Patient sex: M
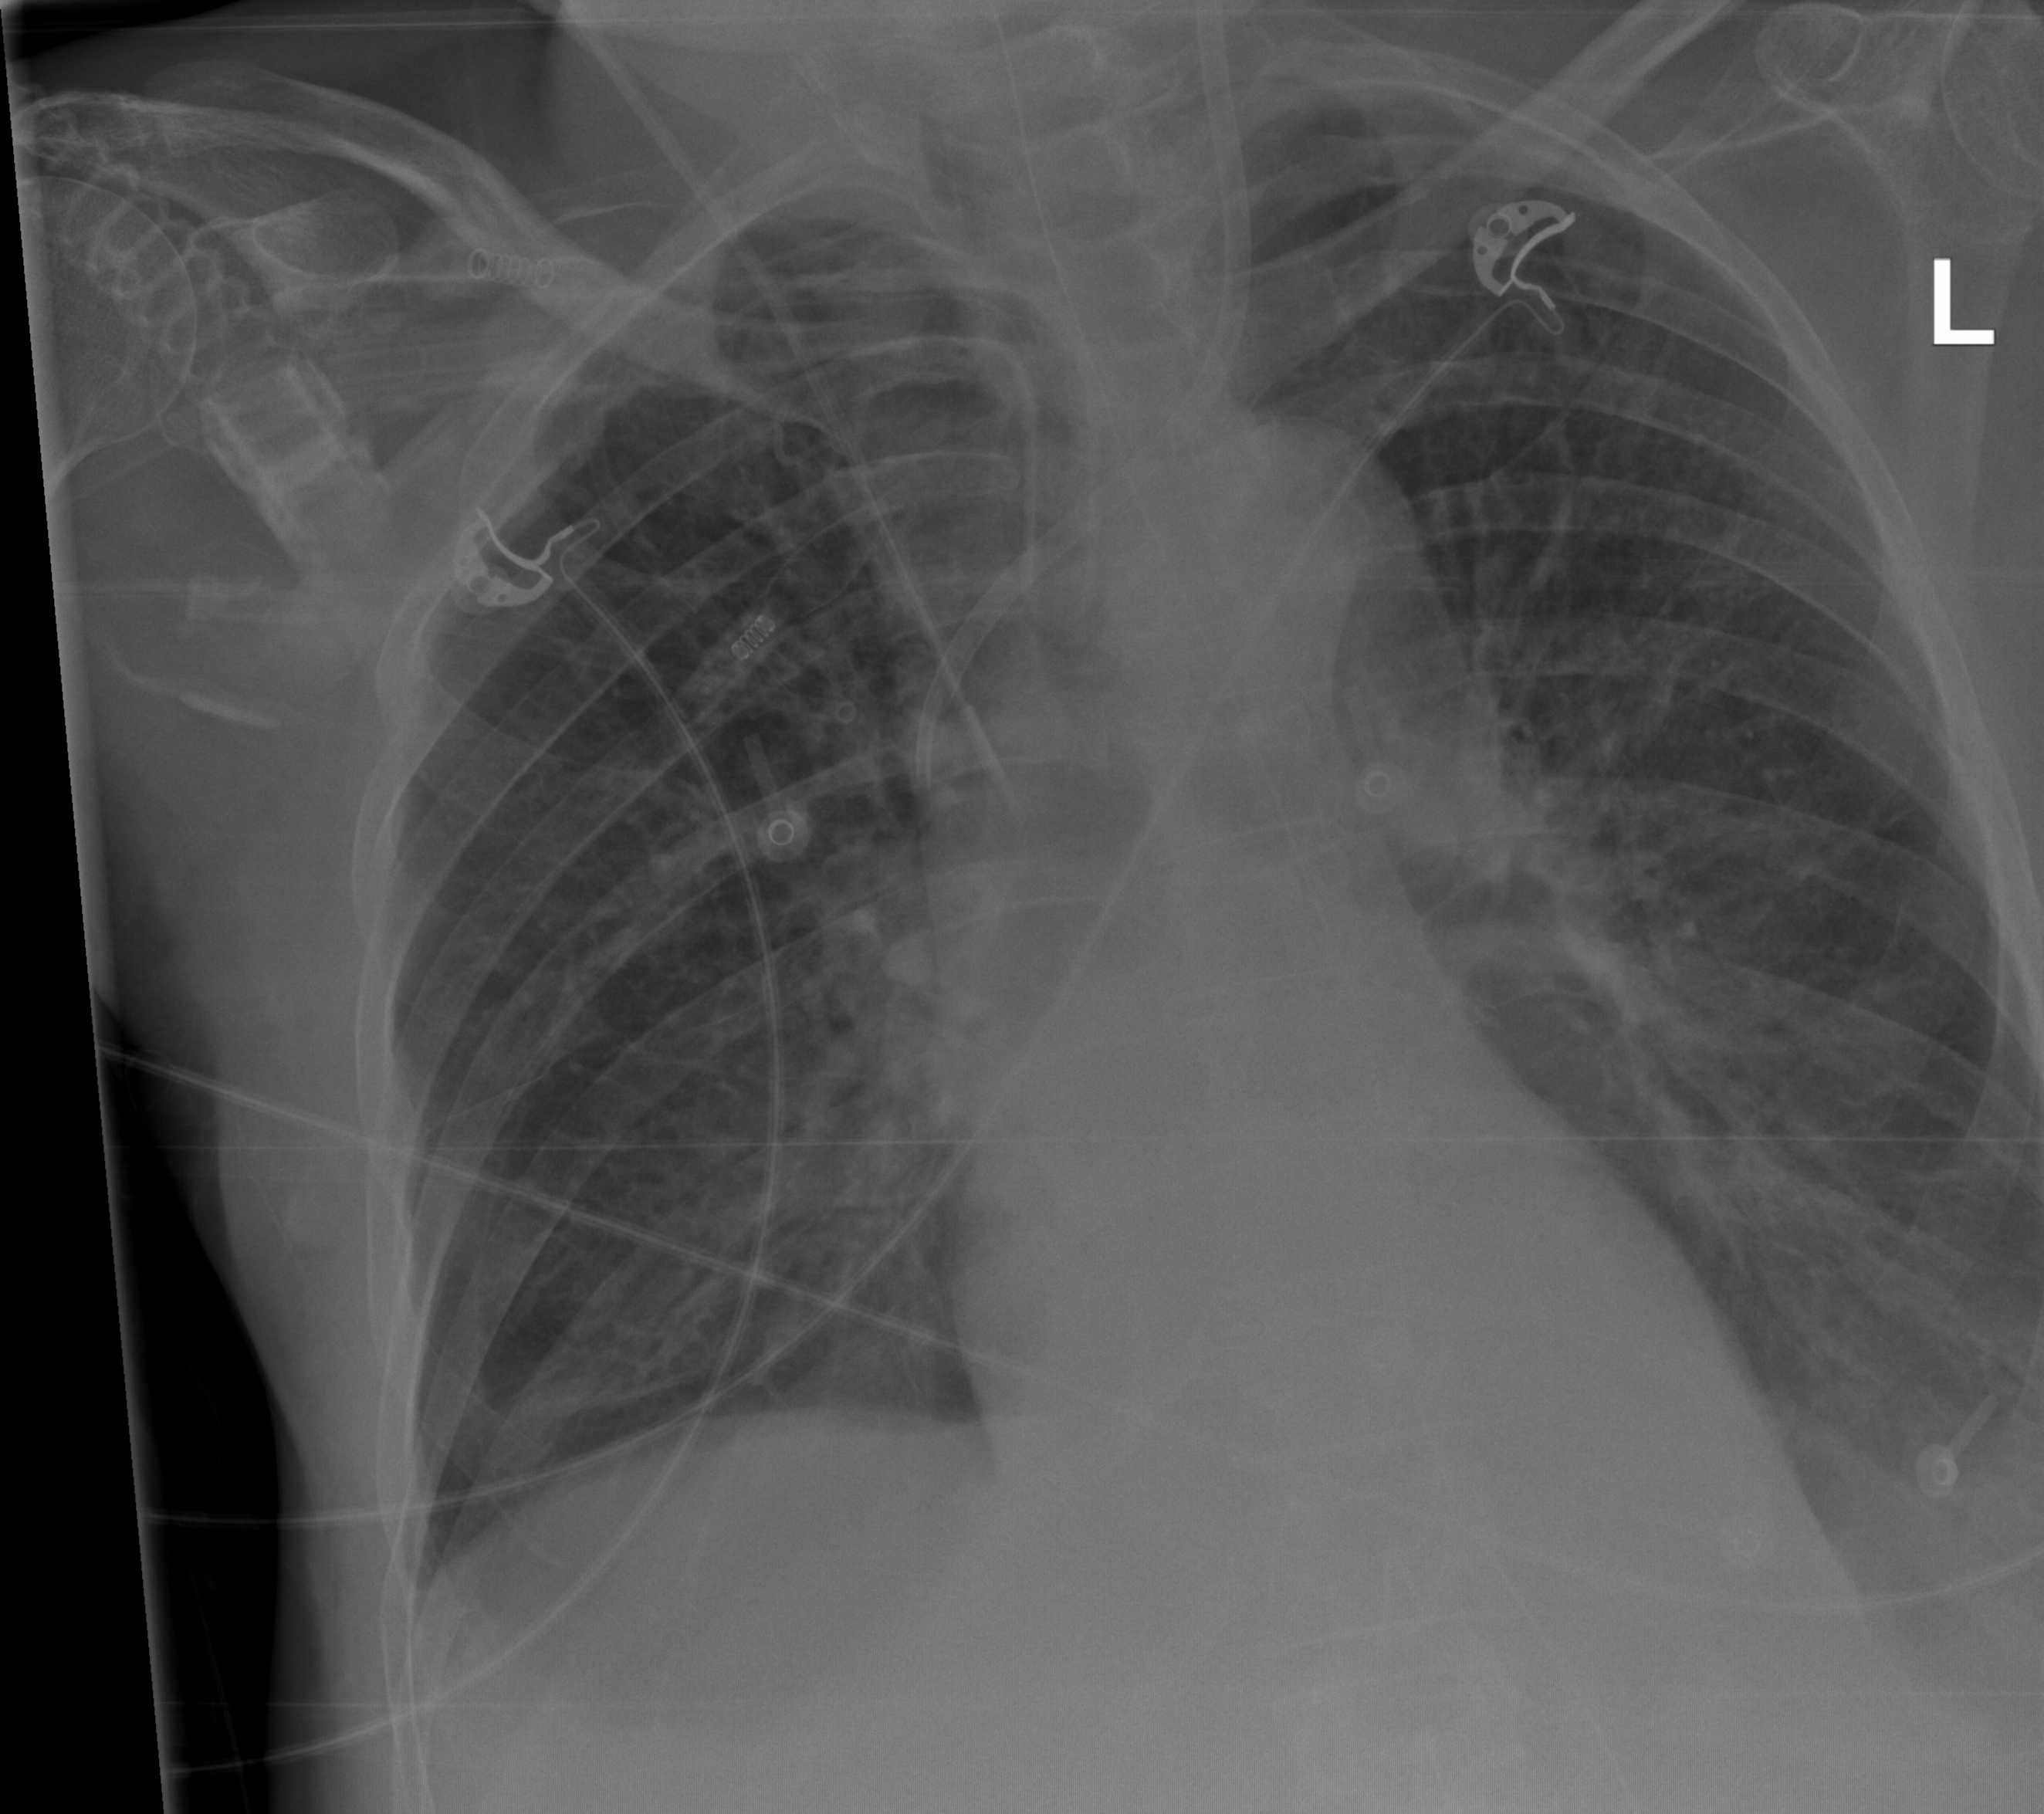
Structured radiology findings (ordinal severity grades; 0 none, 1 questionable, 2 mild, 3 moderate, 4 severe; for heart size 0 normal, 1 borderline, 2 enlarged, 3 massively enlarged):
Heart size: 0
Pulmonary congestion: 2
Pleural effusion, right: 2
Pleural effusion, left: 2
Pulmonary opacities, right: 2
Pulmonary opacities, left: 2
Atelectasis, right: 2
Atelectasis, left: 3